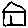
Label: house